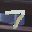
Label: 7